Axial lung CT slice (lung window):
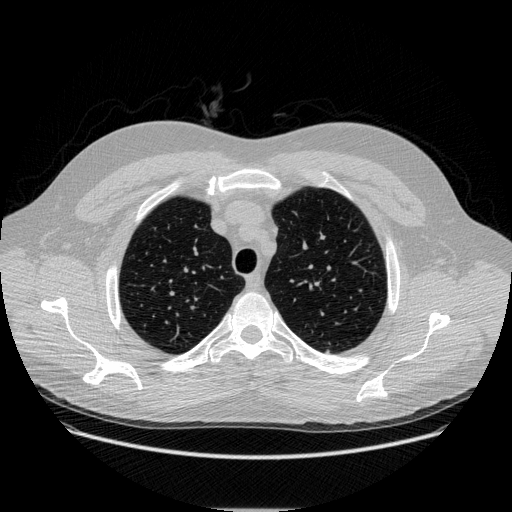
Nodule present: no